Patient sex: M
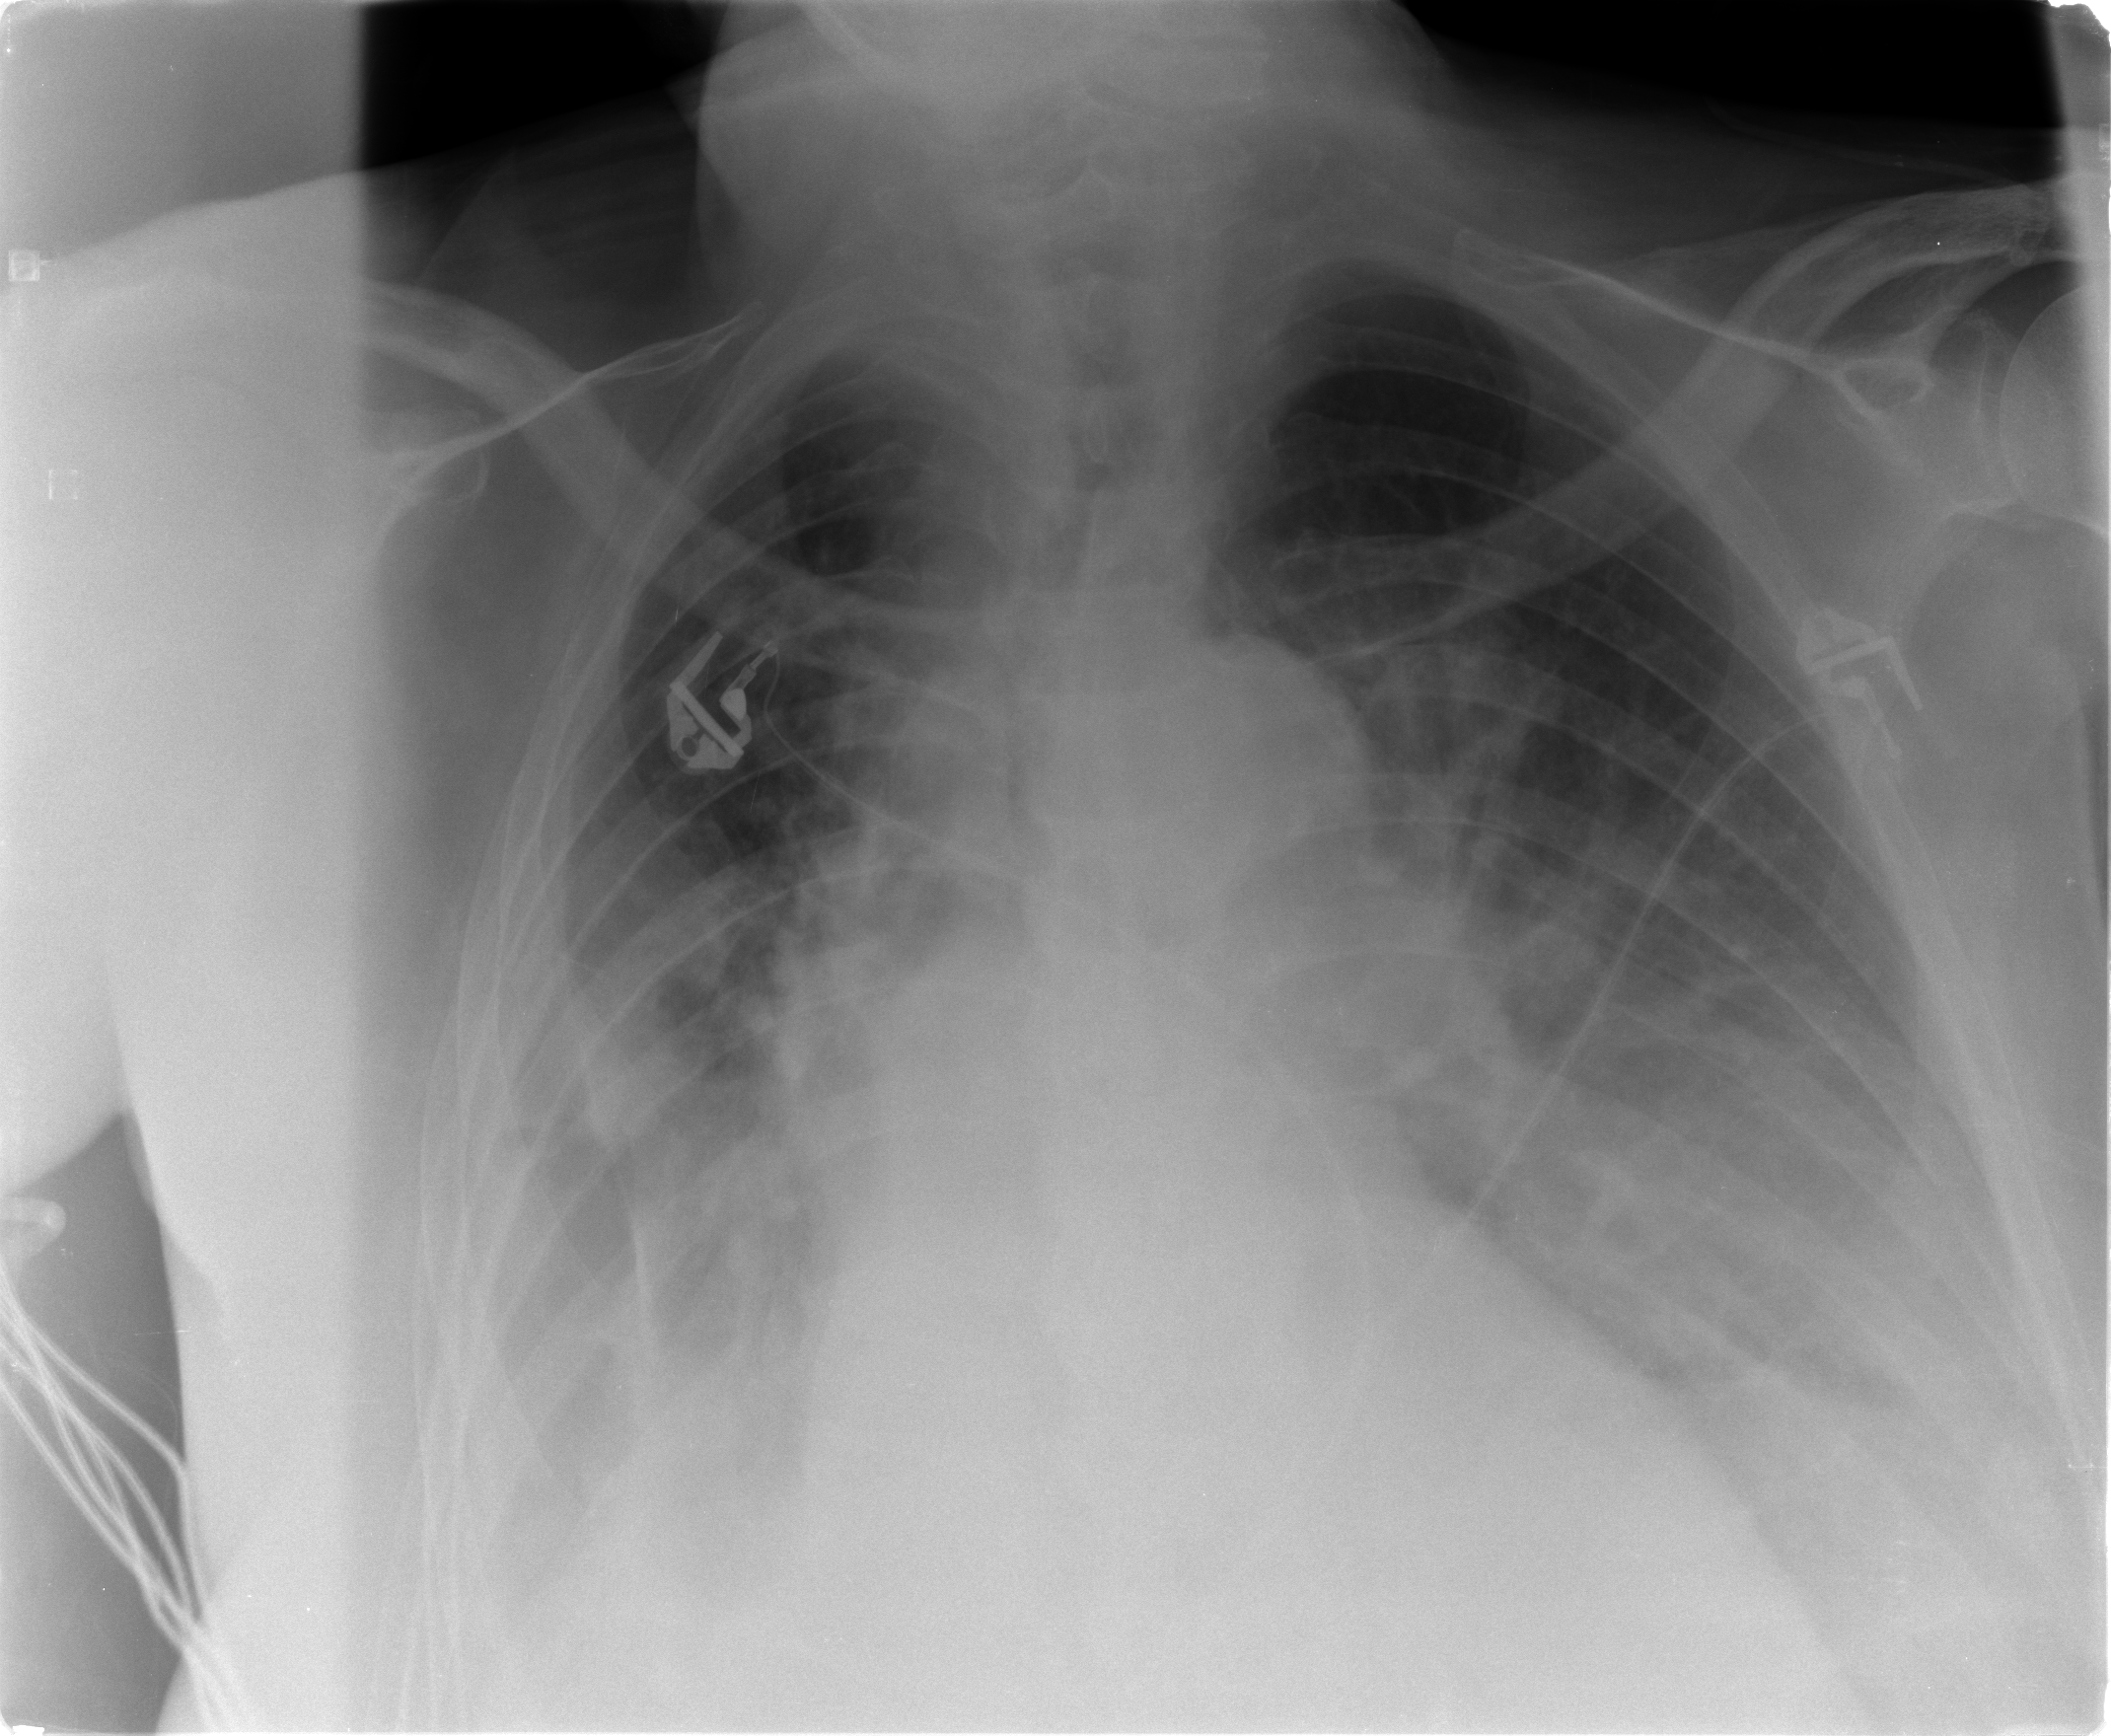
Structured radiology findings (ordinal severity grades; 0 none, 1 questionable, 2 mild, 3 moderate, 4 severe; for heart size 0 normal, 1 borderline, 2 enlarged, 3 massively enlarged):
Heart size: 2
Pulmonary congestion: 3
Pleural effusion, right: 2
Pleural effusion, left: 3
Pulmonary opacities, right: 2
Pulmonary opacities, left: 2
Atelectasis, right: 2
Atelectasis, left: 2